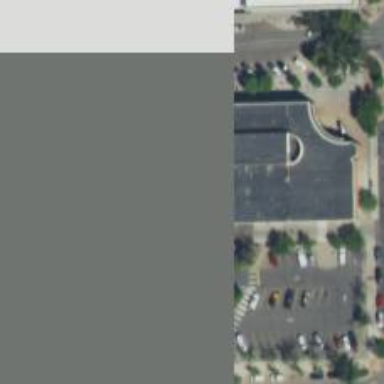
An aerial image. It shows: Parking space is available.